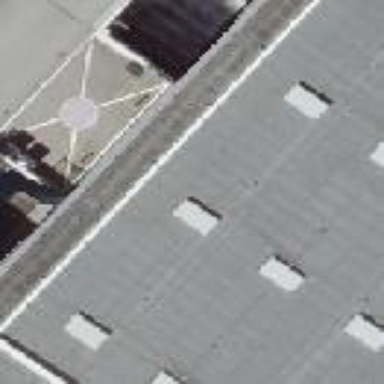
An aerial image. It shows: Part of building.